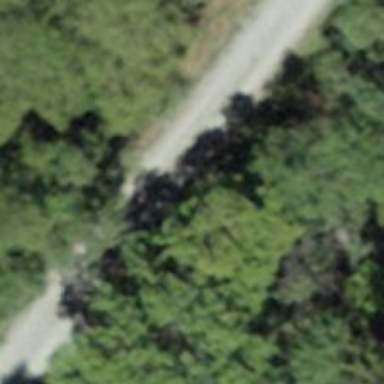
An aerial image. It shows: Unclassified road.